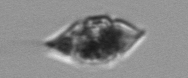
Label: Amphidinium